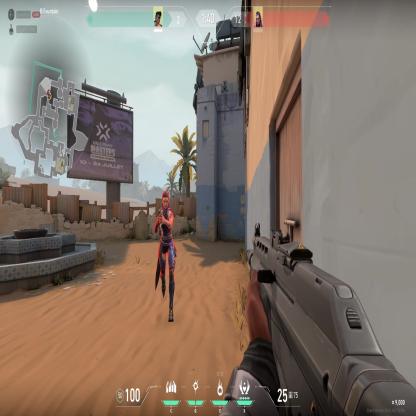
Label: enemy